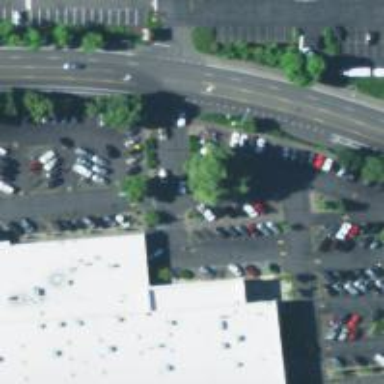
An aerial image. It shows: Parking space is available.